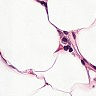
Metastatic tissue present: no